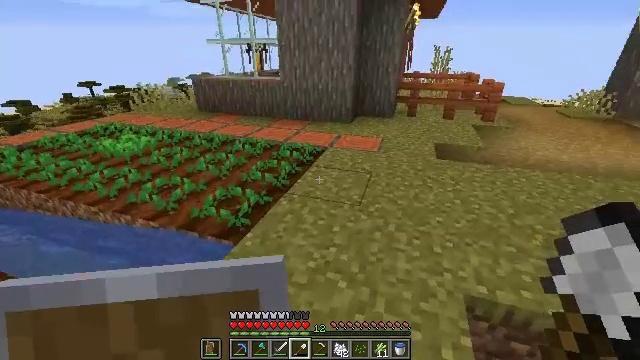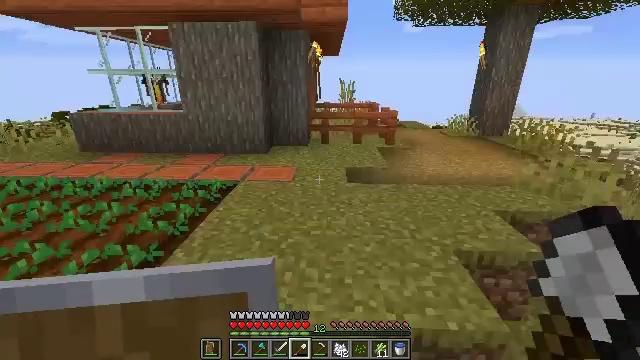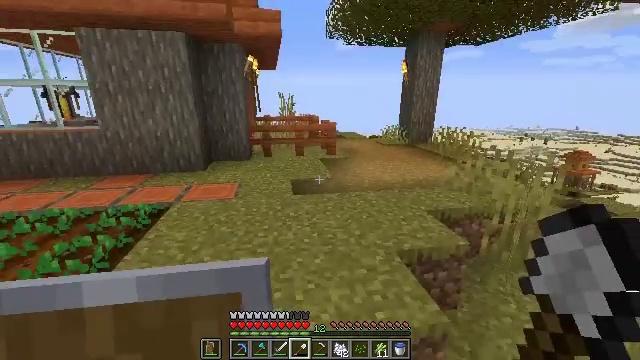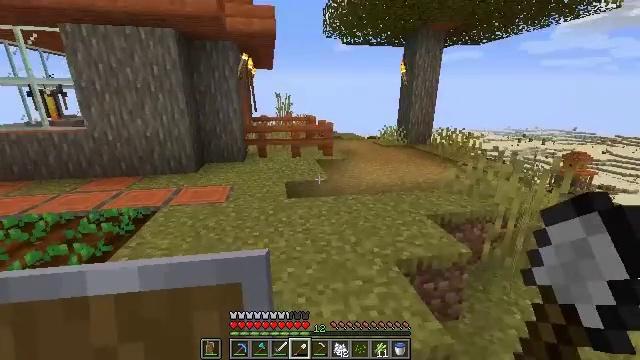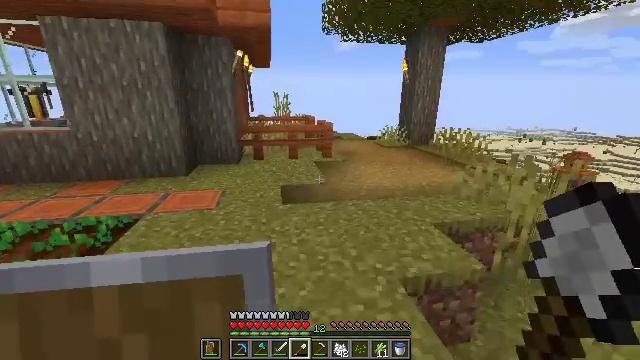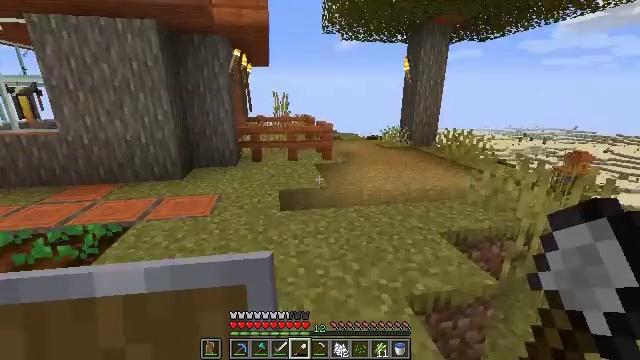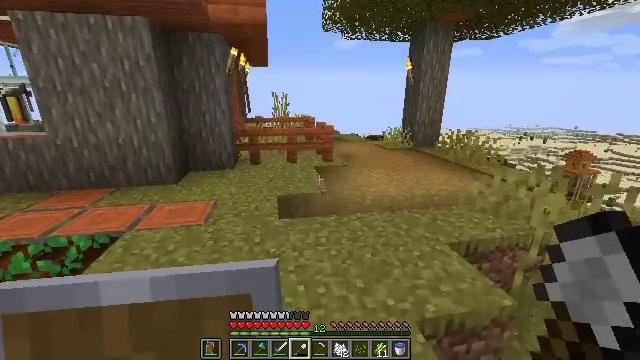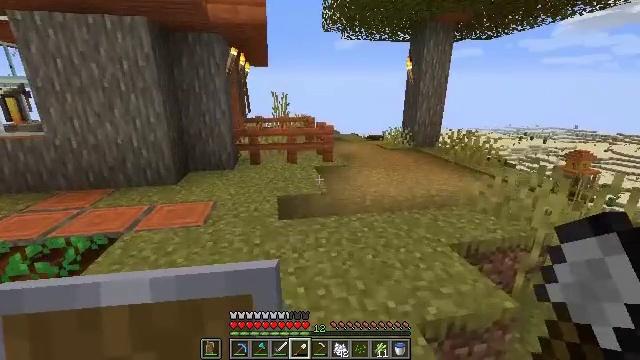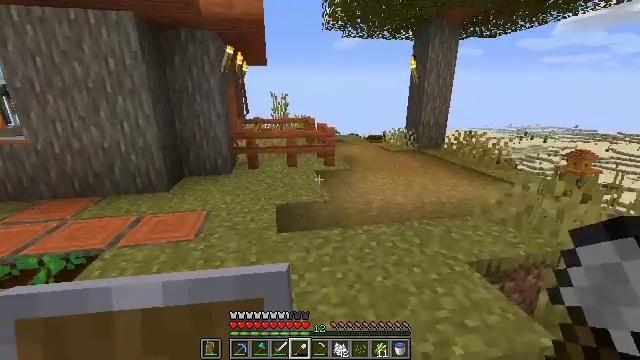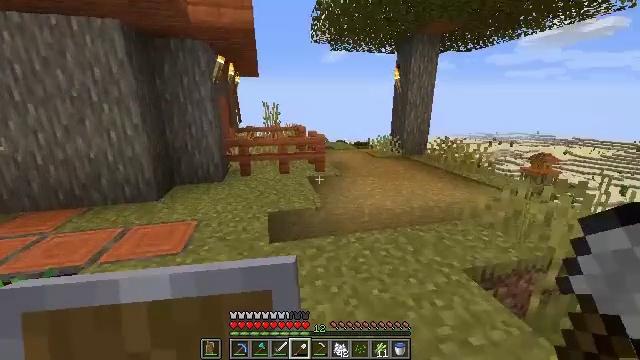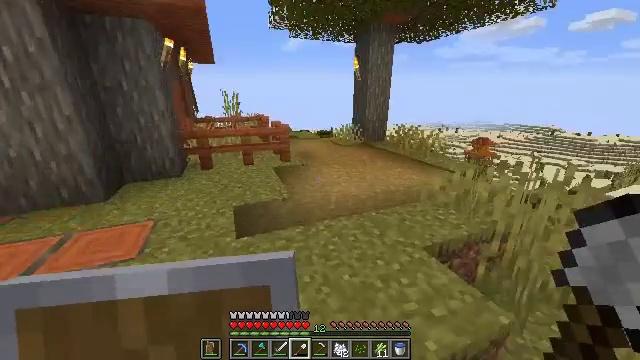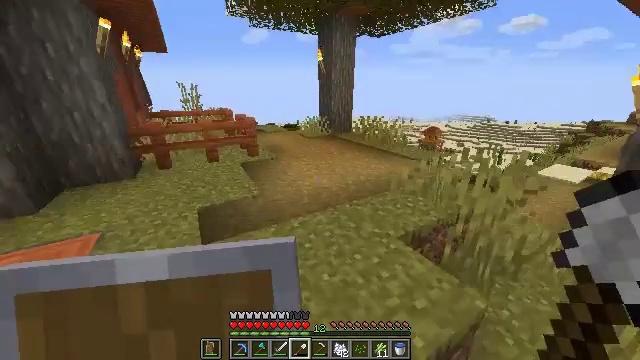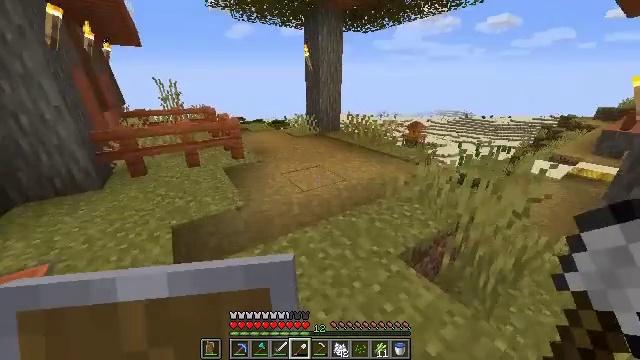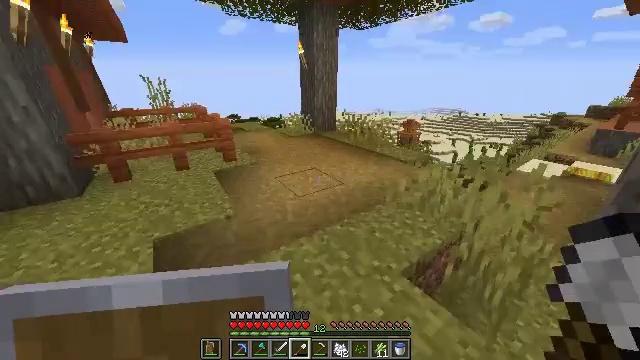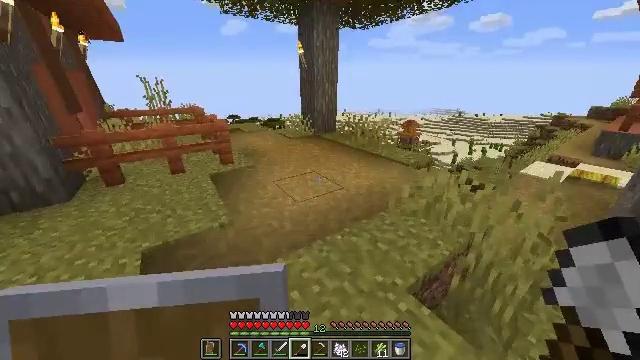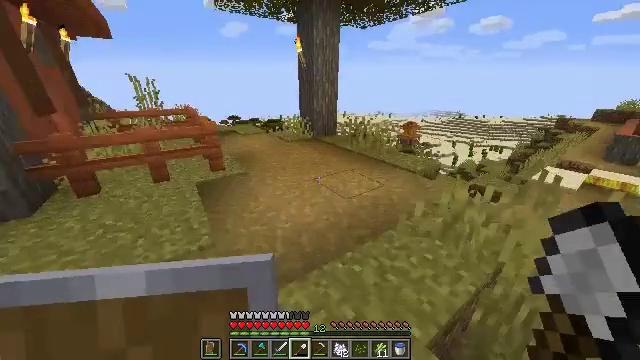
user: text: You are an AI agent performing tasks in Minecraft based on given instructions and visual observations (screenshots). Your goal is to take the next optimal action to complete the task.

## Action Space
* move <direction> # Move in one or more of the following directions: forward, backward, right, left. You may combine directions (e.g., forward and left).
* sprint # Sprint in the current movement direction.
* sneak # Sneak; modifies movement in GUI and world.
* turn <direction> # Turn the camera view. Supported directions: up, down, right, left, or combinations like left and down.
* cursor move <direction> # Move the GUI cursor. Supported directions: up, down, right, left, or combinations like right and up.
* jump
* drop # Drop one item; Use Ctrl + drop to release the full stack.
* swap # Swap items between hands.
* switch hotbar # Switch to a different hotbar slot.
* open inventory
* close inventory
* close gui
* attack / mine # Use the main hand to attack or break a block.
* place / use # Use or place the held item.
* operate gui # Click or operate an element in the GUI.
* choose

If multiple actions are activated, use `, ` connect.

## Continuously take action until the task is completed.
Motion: motion action
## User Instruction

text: Harvest tall grass for seeds.
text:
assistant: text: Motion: move forward and move right, turn right and up
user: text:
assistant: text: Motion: move forward, turn right and up
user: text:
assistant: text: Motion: move forward
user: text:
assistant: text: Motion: move forward
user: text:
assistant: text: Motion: move forward
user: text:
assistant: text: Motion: move forward
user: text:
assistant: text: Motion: move forward
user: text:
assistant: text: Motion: move forward, sprint
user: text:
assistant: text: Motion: move forward, sprint, turn right
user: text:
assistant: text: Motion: move forward, sprint, turn right and down
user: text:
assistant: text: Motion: move forward, sprint, turn right and down
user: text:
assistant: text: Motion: move forward, turn right and down
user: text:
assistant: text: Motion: move forward, turn right
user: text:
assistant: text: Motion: move forward
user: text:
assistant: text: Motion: move forward
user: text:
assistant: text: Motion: move forward, turn right and down
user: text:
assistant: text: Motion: move forward, turn right and down
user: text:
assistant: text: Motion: move forward, turn right and down
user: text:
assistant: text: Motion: move forward
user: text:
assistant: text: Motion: move forward
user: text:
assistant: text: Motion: move forward
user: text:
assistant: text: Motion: move forward
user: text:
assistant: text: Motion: move forward
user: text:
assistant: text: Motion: move forward
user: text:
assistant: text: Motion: move forward
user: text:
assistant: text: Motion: move forward
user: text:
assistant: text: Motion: move forward
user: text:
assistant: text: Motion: move forward
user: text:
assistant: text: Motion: move forward
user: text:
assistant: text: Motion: move forward